Interaction volume radius: 5 \u00c5
Interaction volume height: 15 \u00c5
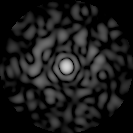
Disorder parameter: 0.8416